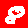
Digit: 8